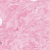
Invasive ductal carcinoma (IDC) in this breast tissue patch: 0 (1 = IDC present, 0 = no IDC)